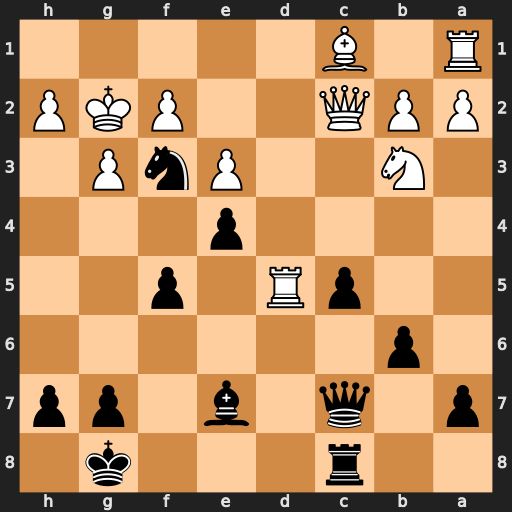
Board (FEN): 2r3k1/p1q1b1pp/1p6/2pR1p2/4p3/1N2PnP1/PPQ2PKP/R1B5
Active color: b
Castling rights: -
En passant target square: -
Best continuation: Ne1+ Kh1 Nxc2